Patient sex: M
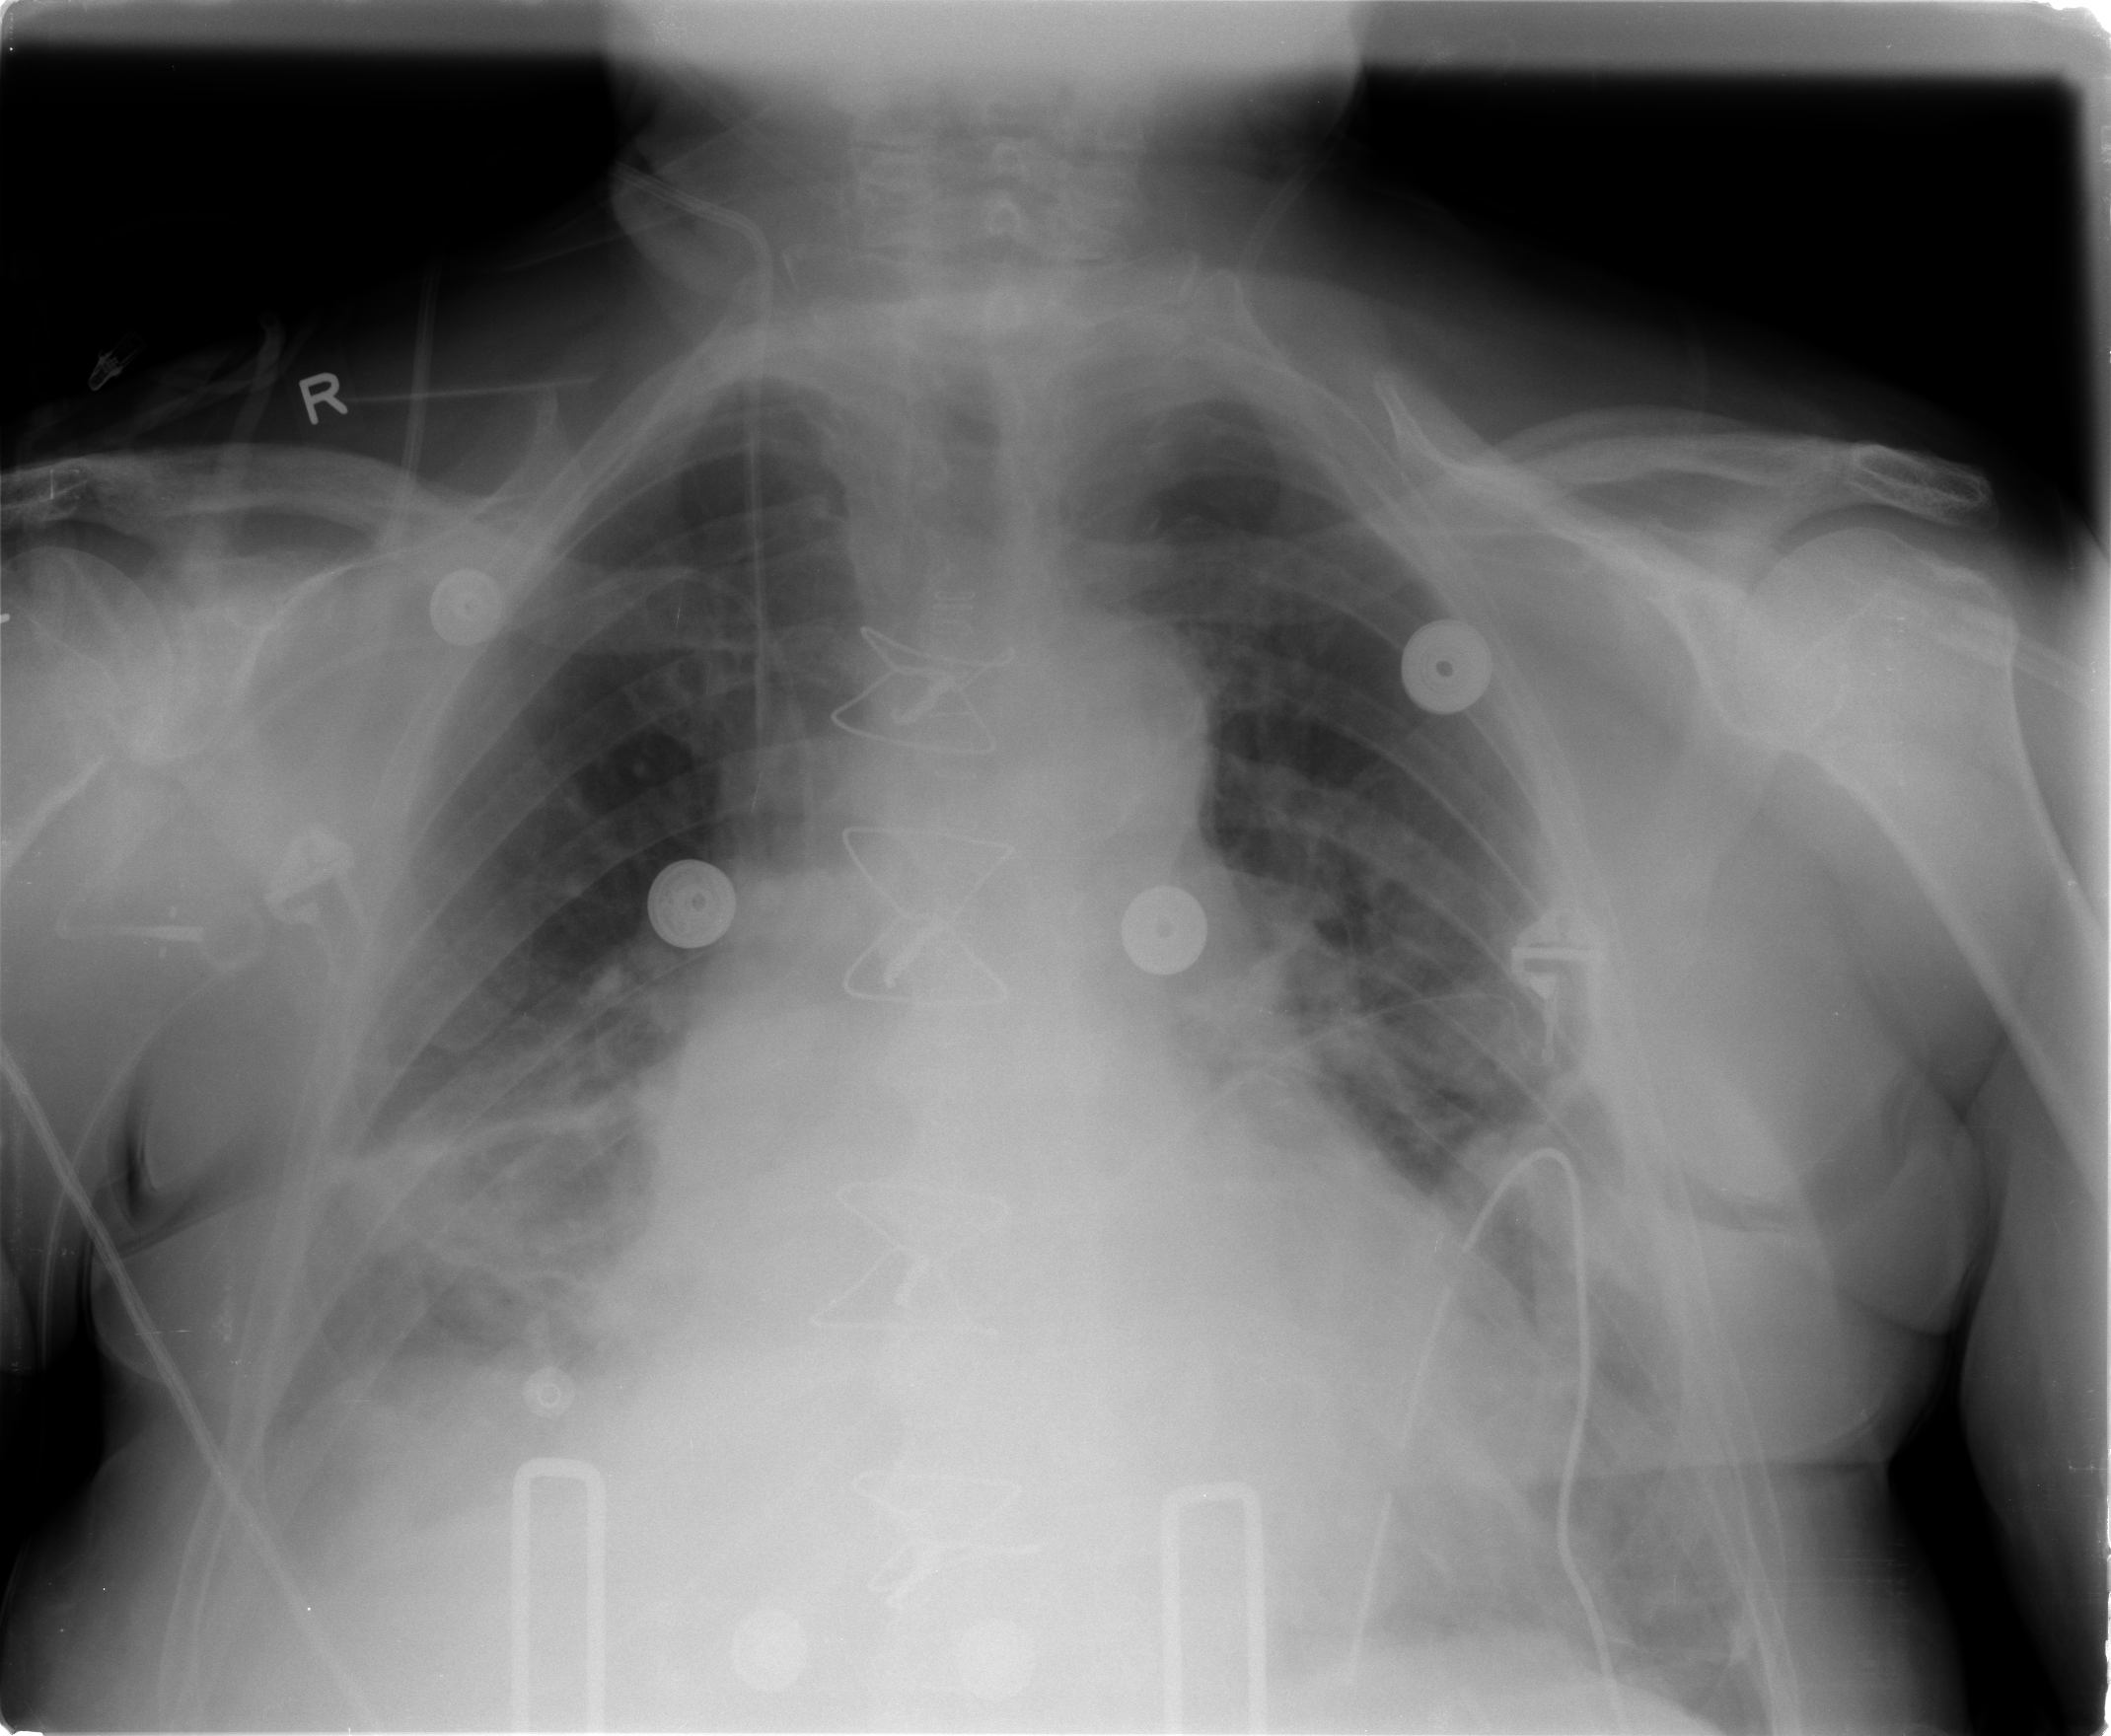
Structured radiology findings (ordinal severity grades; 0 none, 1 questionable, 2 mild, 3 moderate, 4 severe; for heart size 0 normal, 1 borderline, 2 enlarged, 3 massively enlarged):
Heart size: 2
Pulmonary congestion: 2
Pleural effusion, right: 2
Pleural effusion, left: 0
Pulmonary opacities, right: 0
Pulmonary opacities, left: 0
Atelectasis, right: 2
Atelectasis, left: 2